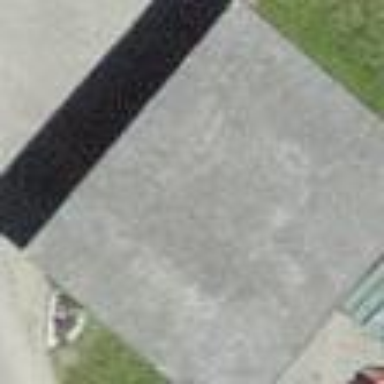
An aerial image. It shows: Garage building.